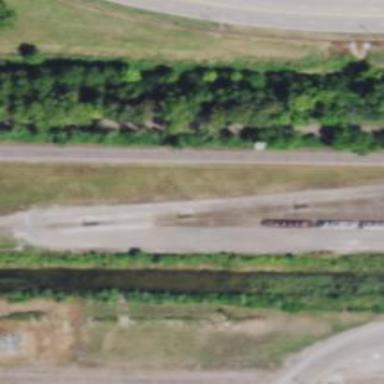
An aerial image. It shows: Railway siding for service.